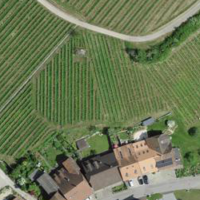
EUNIS habitat code: 40
Species observed at this site:
Jasminum nudiflorum